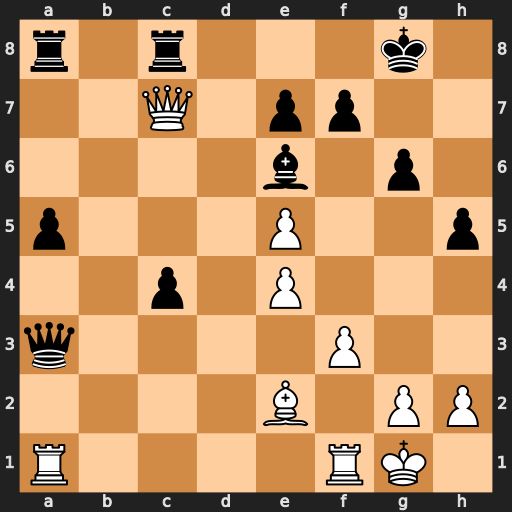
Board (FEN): r1r3k1/2Q1pp2/4b1p1/p3P2p/2p1P3/q4P2/4B1PP/R4RK1
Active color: w
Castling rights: -
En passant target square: -
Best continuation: Qxc8+ Rxc8 Rxa3